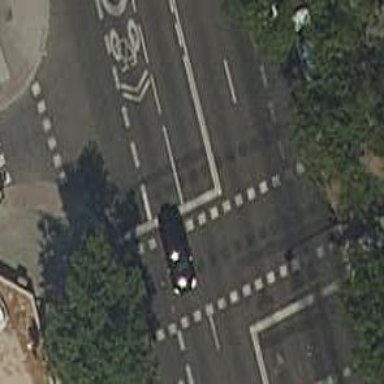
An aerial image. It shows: Crossing with traffic signals.